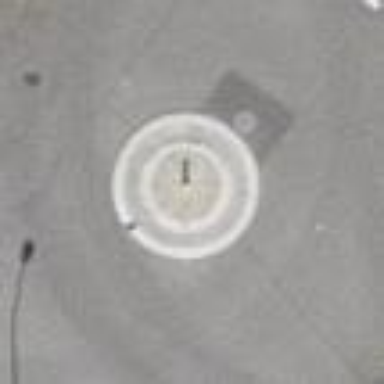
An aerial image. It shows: Tertiary road with asphalt surface leading to roundabout.